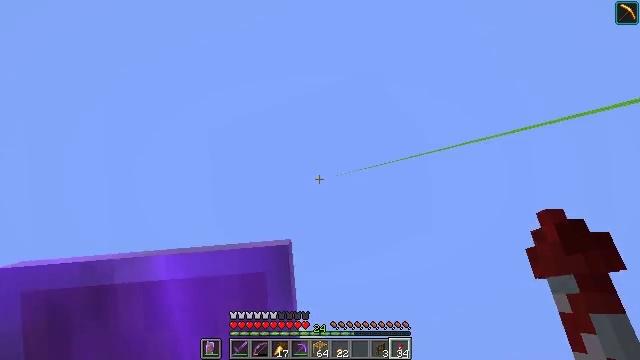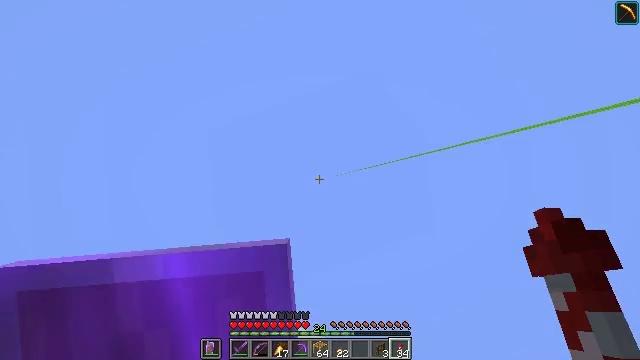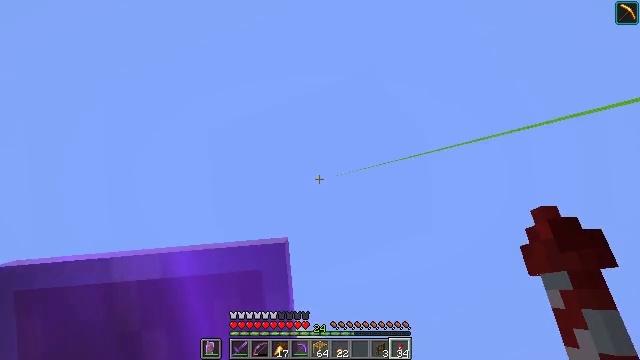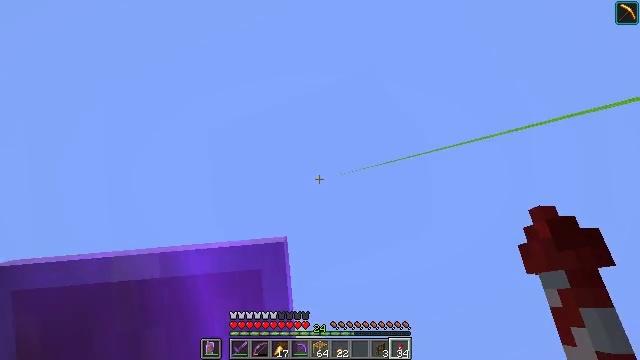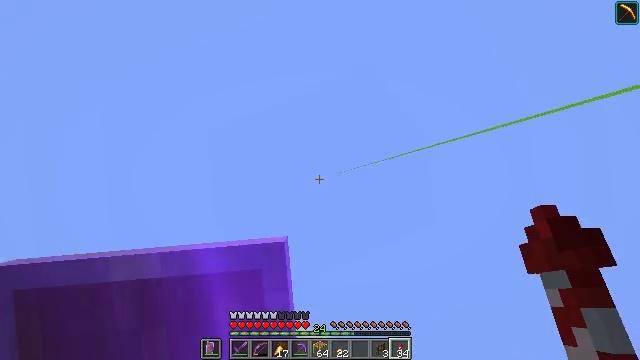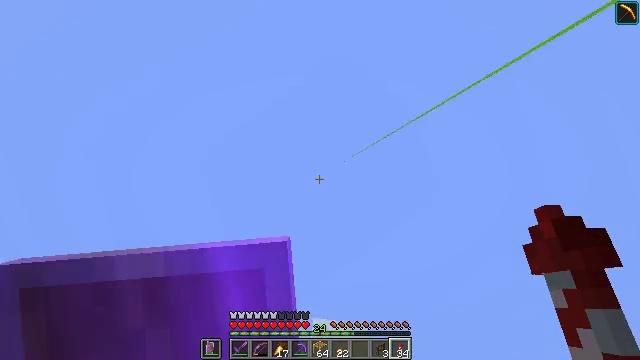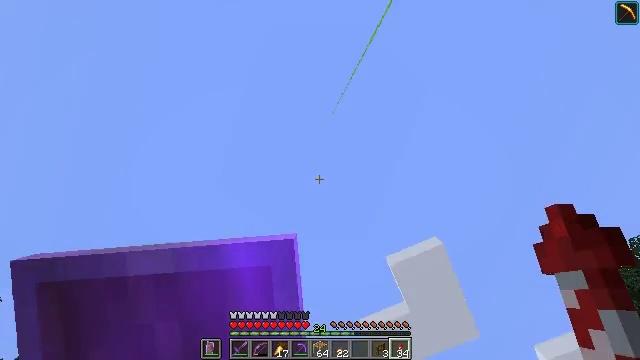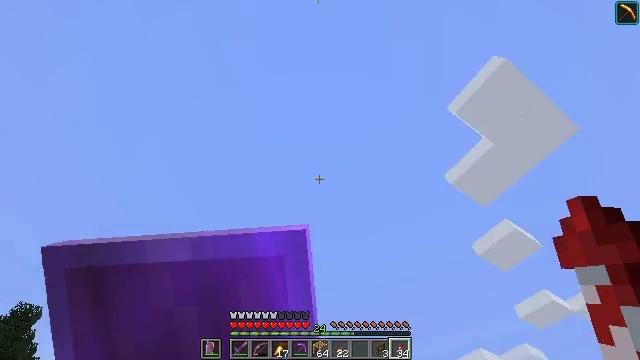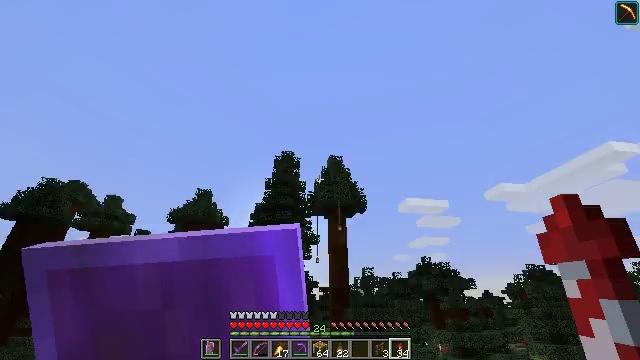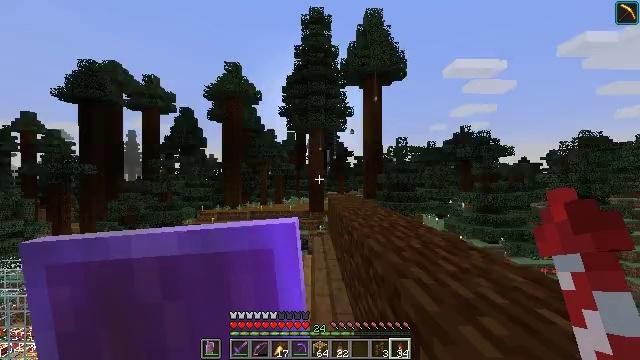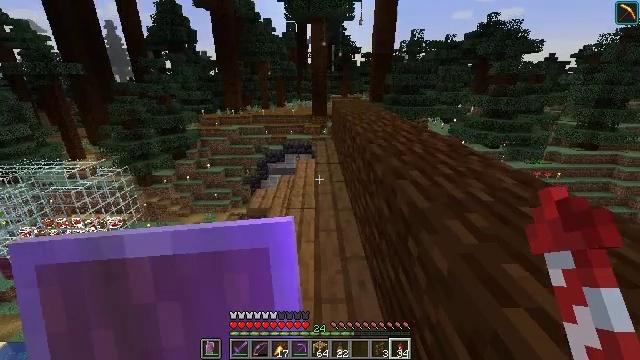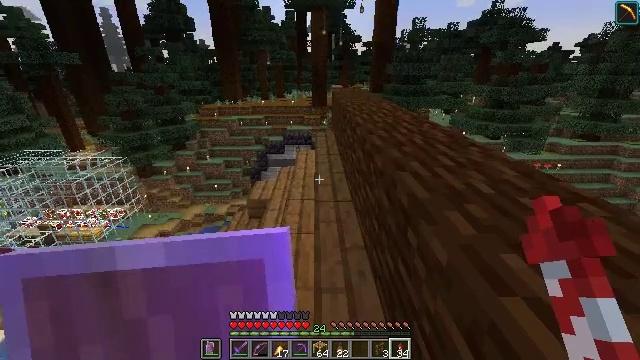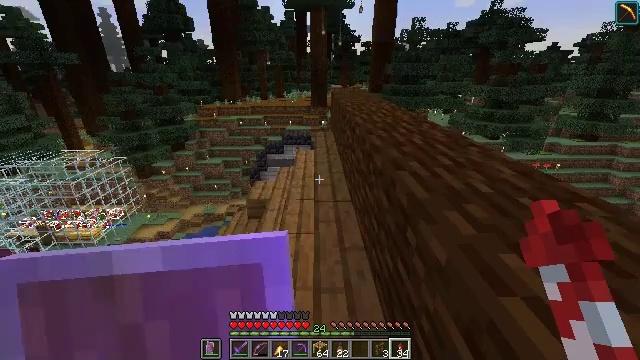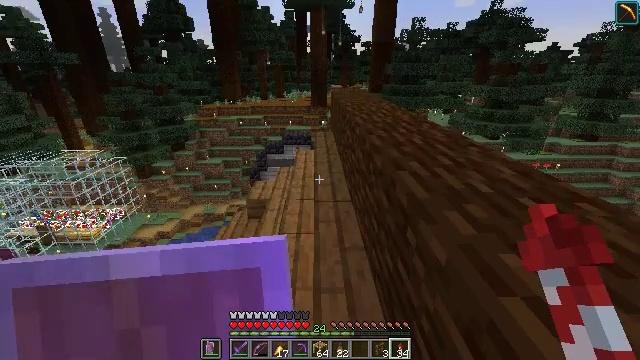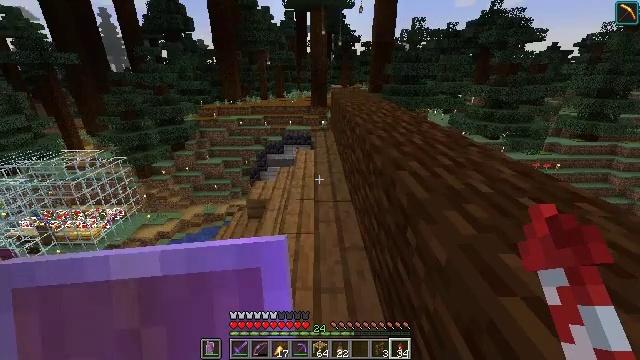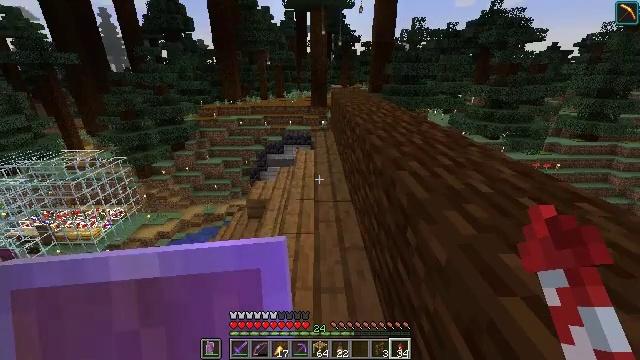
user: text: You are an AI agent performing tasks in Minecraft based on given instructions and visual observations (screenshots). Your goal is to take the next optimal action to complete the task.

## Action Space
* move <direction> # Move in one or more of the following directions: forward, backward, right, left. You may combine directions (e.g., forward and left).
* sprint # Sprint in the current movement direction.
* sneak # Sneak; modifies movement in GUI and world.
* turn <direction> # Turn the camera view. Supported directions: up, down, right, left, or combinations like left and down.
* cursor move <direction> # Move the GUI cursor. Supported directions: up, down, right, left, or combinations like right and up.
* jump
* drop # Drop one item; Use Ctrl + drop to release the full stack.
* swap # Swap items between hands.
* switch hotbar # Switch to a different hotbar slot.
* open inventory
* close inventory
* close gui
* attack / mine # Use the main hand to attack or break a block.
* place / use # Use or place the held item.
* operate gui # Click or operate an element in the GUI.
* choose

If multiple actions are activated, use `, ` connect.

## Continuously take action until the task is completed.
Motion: motion action
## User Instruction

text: Craft a brown carpet.
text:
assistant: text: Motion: no_op
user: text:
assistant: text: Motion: no_op
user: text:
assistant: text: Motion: no_op
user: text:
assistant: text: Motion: turn left
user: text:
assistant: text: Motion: turn left
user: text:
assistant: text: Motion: turn left and down
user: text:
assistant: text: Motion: turn left and down
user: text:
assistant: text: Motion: turn left and down
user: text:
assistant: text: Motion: turn left and down
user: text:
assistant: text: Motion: turn down
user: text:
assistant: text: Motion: turn down
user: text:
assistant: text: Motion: no_op
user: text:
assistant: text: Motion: no_op
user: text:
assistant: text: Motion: no_op
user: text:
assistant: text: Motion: no_op
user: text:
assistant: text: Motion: no_op
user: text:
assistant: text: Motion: no_op
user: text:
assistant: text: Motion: turn up
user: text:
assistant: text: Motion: turn up
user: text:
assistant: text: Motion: turn up
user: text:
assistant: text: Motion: no_op
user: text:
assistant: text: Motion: no_op
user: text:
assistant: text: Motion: no_op
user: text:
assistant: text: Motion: no_op
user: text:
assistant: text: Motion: no_op
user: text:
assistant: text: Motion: no_op
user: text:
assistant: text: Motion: no_op
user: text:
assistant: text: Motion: no_op
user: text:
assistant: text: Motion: no_op
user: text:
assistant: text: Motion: no_op